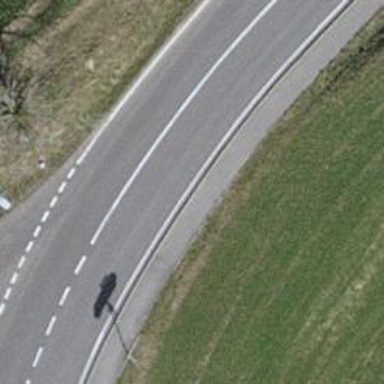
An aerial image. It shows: Secondary road.